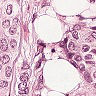
Metastatic tissue present: yes